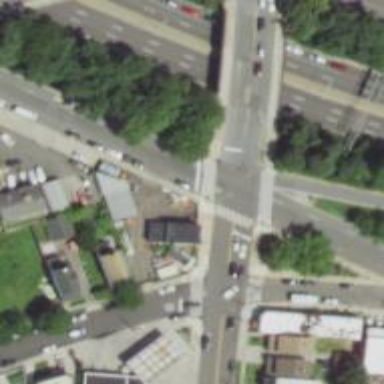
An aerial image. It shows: Marked crossing on footway.